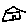
Label: house